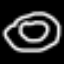
Label: donut